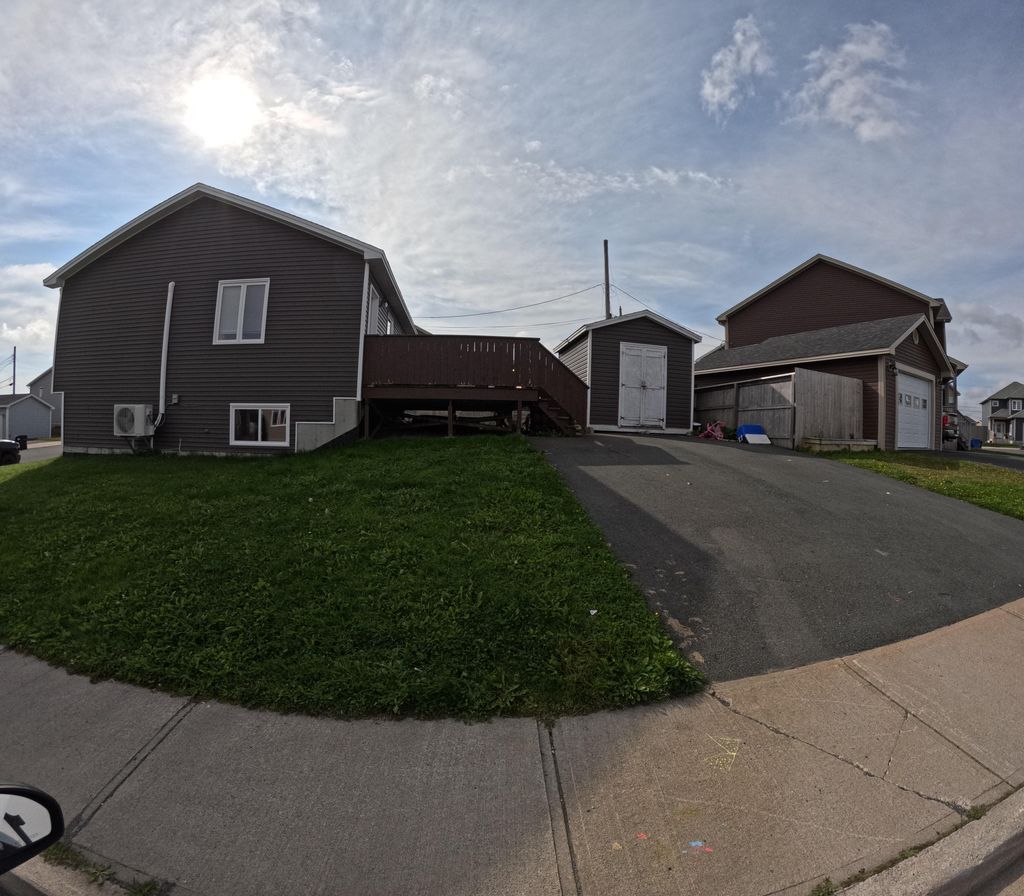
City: st_johns